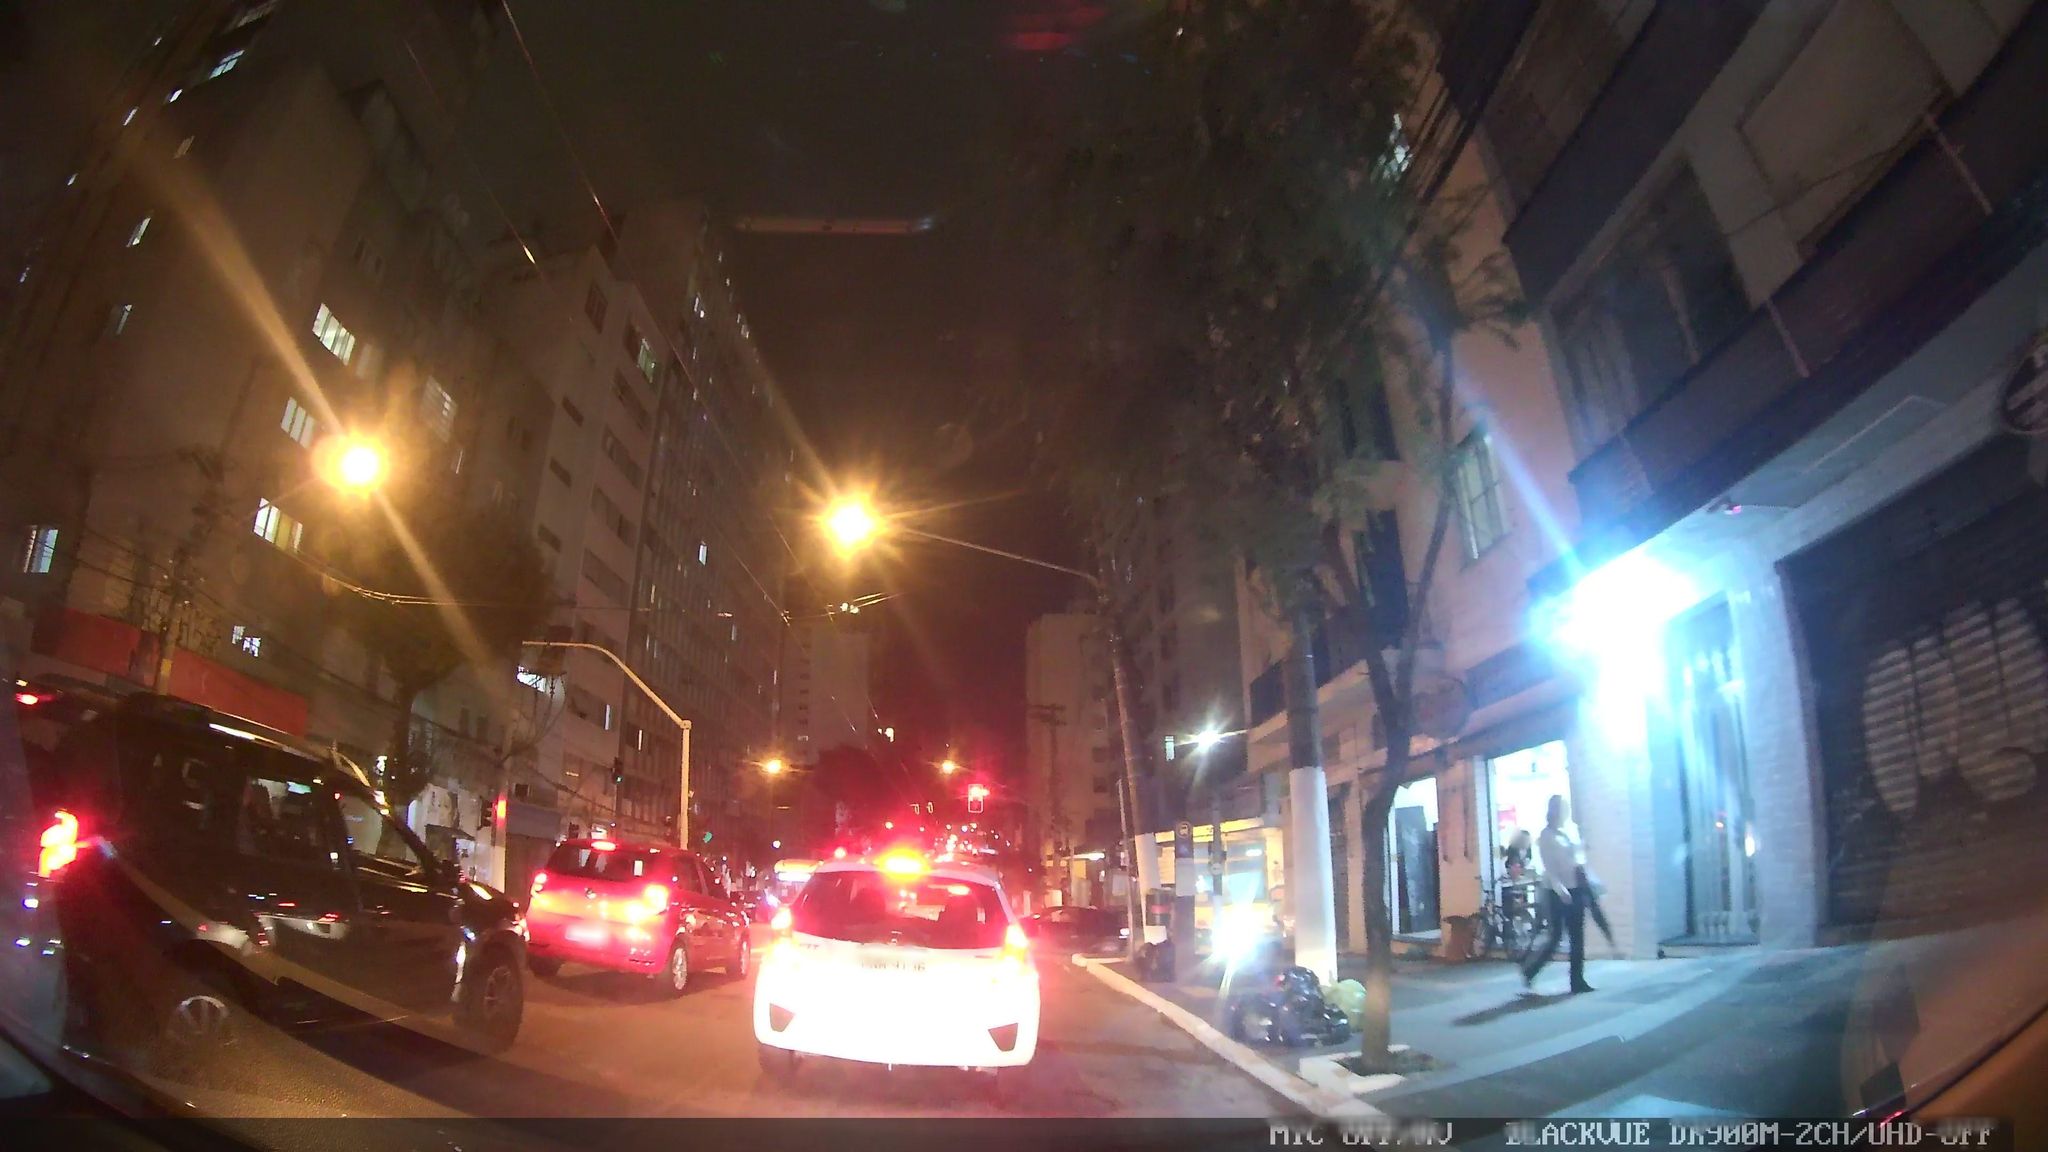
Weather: clear
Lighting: night
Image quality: slightly poor
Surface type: driving surface
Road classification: trunk
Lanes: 4, 6
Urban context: urban centre
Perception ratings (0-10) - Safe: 2.07, Lively: 4.13, Beautiful: 2.77, Boring: 1.84, Depressing: 3.49, Wealthy: 4.49